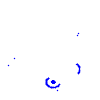
Particle: kaon